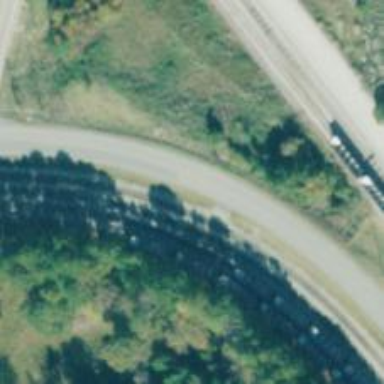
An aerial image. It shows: Storage track spur railway.